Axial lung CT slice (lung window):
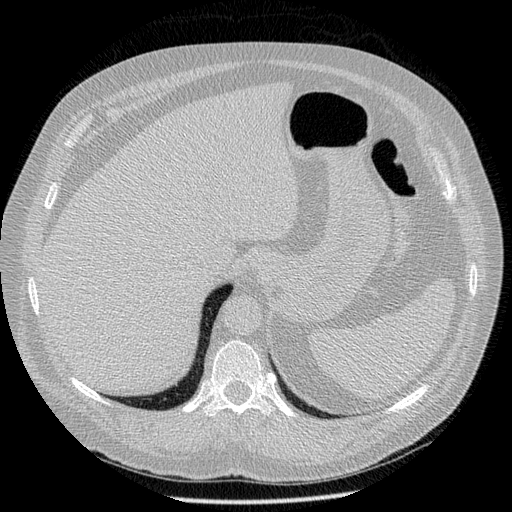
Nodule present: no